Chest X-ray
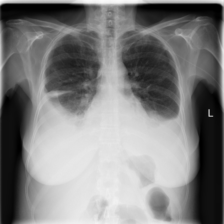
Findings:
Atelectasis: negative
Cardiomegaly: negative
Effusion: positive
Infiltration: positive
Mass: negative
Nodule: negative
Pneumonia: negative
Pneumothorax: negative
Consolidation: negative
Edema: negative
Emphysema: negative
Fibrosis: negative
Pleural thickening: negative
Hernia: negative